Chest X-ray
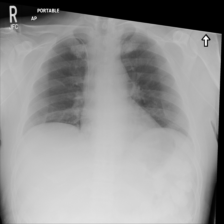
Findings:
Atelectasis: negative
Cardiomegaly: negative
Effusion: negative
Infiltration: negative
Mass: negative
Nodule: negative
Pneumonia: negative
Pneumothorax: negative
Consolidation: negative
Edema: negative
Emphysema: negative
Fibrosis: negative
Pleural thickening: negative
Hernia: negative